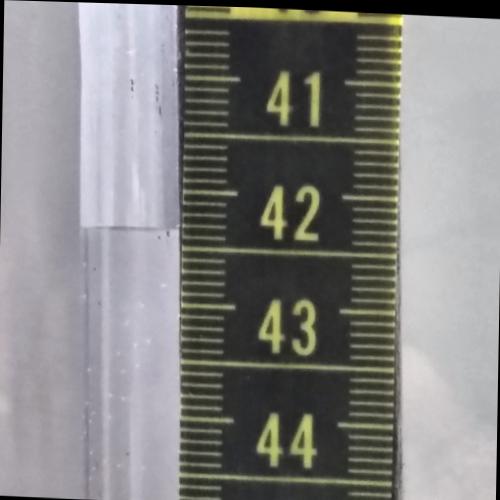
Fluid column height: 42.3 cm